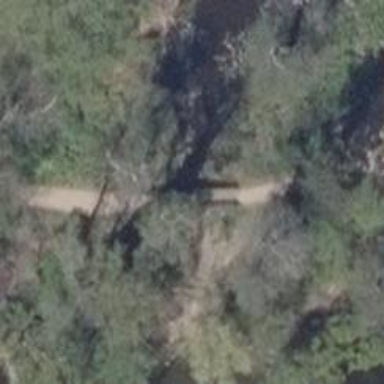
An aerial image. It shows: Footway on bridge.